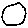
Label: circle